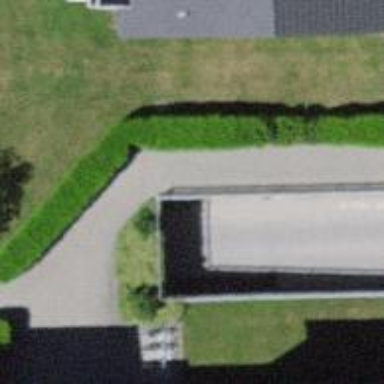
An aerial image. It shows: Parking entrance.